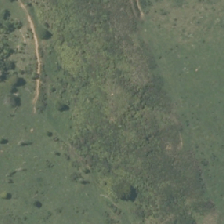
Land cover: manuka_kanuka